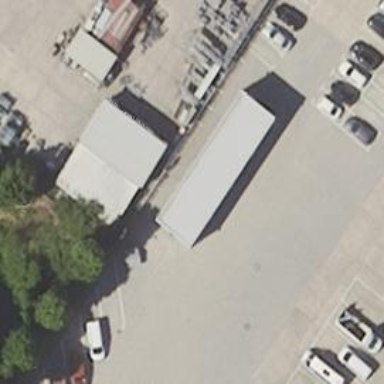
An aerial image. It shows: Shed building.